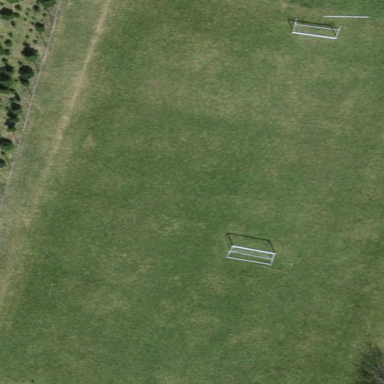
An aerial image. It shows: Soccer pitch for leisure land activities.